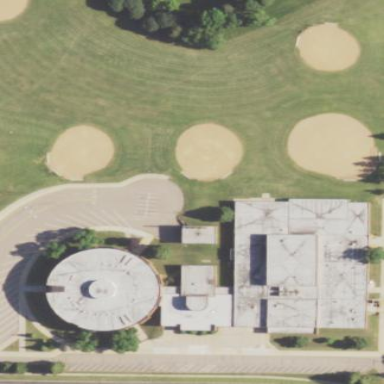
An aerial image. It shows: School building.